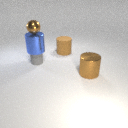
small gray rubber cylinder to the left of large brown rubber cylinder